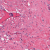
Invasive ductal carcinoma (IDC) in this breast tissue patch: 1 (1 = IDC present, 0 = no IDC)